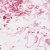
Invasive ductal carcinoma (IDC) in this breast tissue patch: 0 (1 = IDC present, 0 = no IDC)